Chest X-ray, PA view. Patient: 48 years old, sex F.
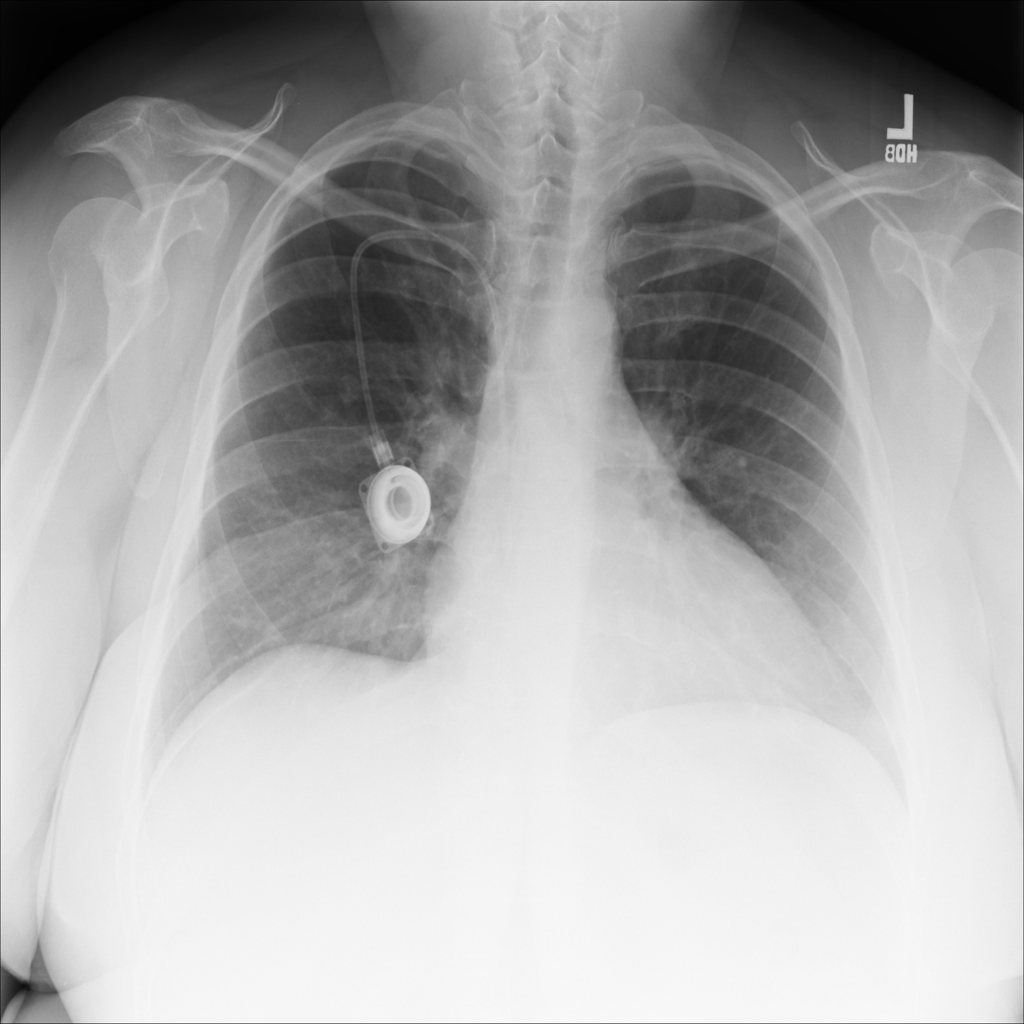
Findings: No Finding